Question: I am new at knockoutjc library, and can you help me? I have created a new model in javascript like this.

The code is here:
'''
<h2>Category : Throusers</h2>
<h3>Sizes</h3>
<ul data-bind="foreach: products">
<li>
<input type="checkbox" data-bind="value: size.id" />
<label data-bind="text: size.name"></label>
</li>
</ul>
<h3>Colors</h3>
<ul data-bind="foreach: products">
<li>
<input type="checkbox" data-bind="value: color.id" />
<label data-bind=" text: color.name"></label>
</li>
</ul>
<h3>Products</h3>
<ul data-bind="foreach: products">
<li>
<label data-bind="text: name"></label> -
<label data-bind="text: size.name"></label>-
<label data-bind="text: color.name"></label>
</li>
</ul>
<script type="text/javascript">
function Color(id, name) {
return {
id: ko.observable(id),
name: ko.observable(name)
};
};
function Size(id, name) {
return {
id: ko.observable(id),
name: ko.observable(name)
};
}
function Product(id,name, size, color) {
return {
id: ko.observable(),
name: ko.observable(name),
size: size,
color: color
};
};
var CategoryViewModel = {
id: ko.observable(1),
name: ko.observable("Throusers"),
products: ko.observableArray([
new Product(1,"Levi's 501", new Size(1, "30-32"), new Color(1, "Red")),
new Product(2,"Colins 308", new Size(2, "32-34"), new Color(2, "Black")),
new Product(3,"Levi's 507", new Size(1, "30-32"), new Color(3, "Blue"))
])
};
ko.applyBindings(CategoryViewModel);
</script>
'''
And now,
1. I wanna this: duplicated Sizes and colors should not list.
2. When I select a color from colors, selected color products should list and others should be disabled
If model is wrong?
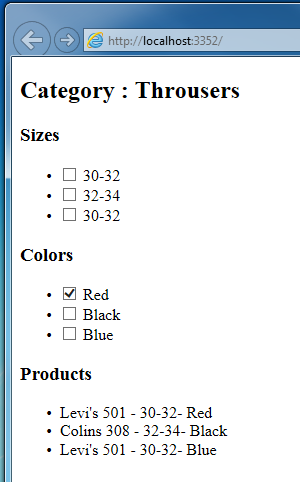
Answer: I made an attempt to solve your problem.
I wrote everything from scratch, take a look. There might be a few bugs, didn't have time to test it a lot. But you can now add easily any custom filters you want.
<URL>
'''
// jQuery 1.10 loaded
var myAPP = (function($,ko){
// trouserModel constructor
var TrouserModel = function(id,name,color,size,visible){
// maybe better if fields are ko observable, depends on other details
this.id = id||0,
this.name = name||'',
this.color = color||'',
this.size = size||'',
this.visible = visible||true;
return ko.observable(this);
}
// main viewmodel
var trouserProducts = {
data: ko.observableArray(),
filters: ko.observableArray()
}
trouserProducts.sizeFilter = ko.computed(setFilter('size'));
trouserProducts.colorFilter = ko.computed(setFilter('color'));
trouserProducts.updateFilter = function(element, valueAccessor, allBindingsAccessor) {
var ar = trouserProducts.data();
if(!ar[0]) return true;
var activeFilters = trouserProducts.filters().filter(function(el){return el().on;});
for(var i=0; i<ar.length; i++){
for(var j=0; j<activeFilters.length; j++){
var thisProp = ar<URL>;
if( thisProp===activeFilters<URL>{
var that = ar[i]();
ar[i]({
id: that.id,
name: that.name,
color: that.color,
size: that.size,
visible: true
});
break;
}
}
if( j===activeFilters.length ){
var that = ar[i]();
ar[i]({
id: that.id,
name: that.name,
color: that.color,
size: that.size,
visible: false
});
}
}
return true;
};
// helper functions
var makeFilter = function(prop,value){
var ar = trouserProducts.filters()
value = value.toLowerCase(); // normalize values (OPTIONAL)
for(var i=0; i < ar.length ;i++){
var that = ar[i]();
if(that.prop===prop && that.value===value){
that.on = true;
return false;
}
}
// add filter
trouserProducts.filters.push(ko.observable({
prop: prop,
value: value,
on: true,
updateFilter: function(){
trouserProducts.updateFilter();
return true;
}
}));
}
// return a function with a specific filter
function setFilter(prop){
var prop = prop,
propFilter = function(el,i,ar){
// el is ko observable filter here
return el().prop === prop;
};
return function(){
return trouserProducts.filters().filter(propFilter);
}
};
var addTrouser = function(id,name,color,size){
var newTrouser = new TrouserModel(id,name,color,size);
color && makeFilter('color',color); // make color filter
size && makeFilter('size',size); // make size filter
trouserProducts.data.push(newTrouser); // add new trouserModel
}
return {
trouserProducts: trouserProducts,
addTrouser: addTrouser
}
}(jQuery,ko));
// add your initial products here
myAPP.addTrouser(1,"Levi's 501","Red","30-32");
myAPP.addTrouser(2,"Levi's 507","Black","32-34");
myAPP.addTrouser(3,"Levi's 507","Black","30-32");
myAPP.addTrouser(4,"Dirty jeans","Blue","32-34");
myAPP.addTrouser(5,"Dirty jeans","Red","32-34");
ko.applyBindings(myAPP.trouserProducts);
window.myAPP = myAPP;
'''